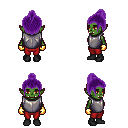
a pixel art fantasy rpg character, female body template, orc, green skin, steel chest armor, red pants, purple short topknot hairstyle, gold gloves, black shoes, four views (front, back, left, right), 2x2 character sprite sheet, small pixel art, hard edges, no anti-aliasing